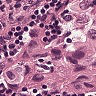
Metastatic tissue present: yes